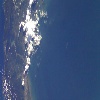
Label: water